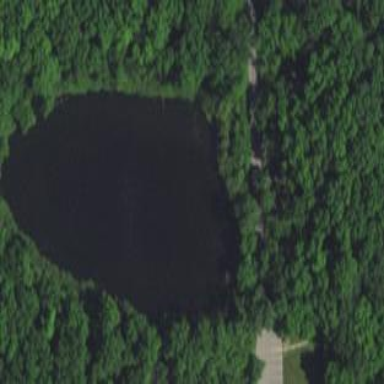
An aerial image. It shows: Serene pond surrounded by nature.